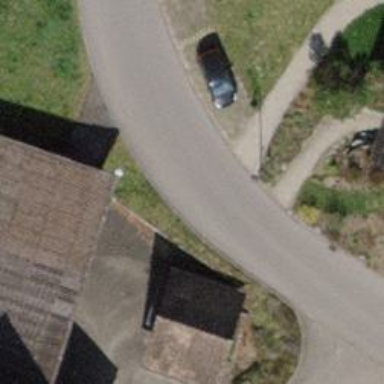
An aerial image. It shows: Residential road with no sidewalk.